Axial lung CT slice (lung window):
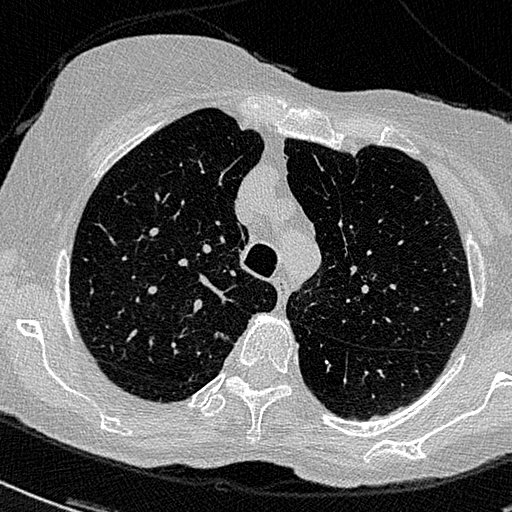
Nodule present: no